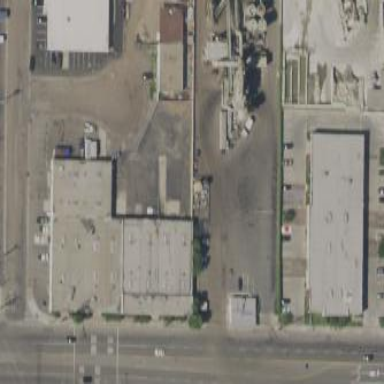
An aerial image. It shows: Commercial building.